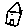
Label: house